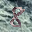
Label: 8